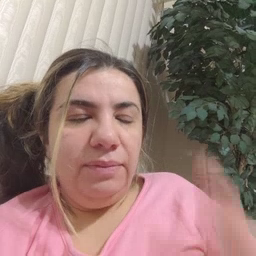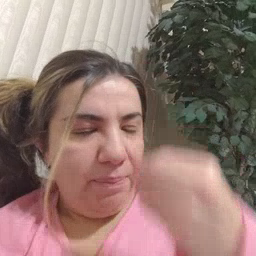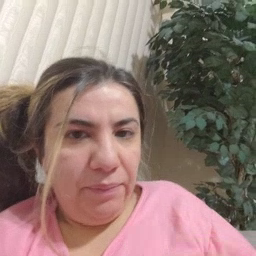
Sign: sleepy